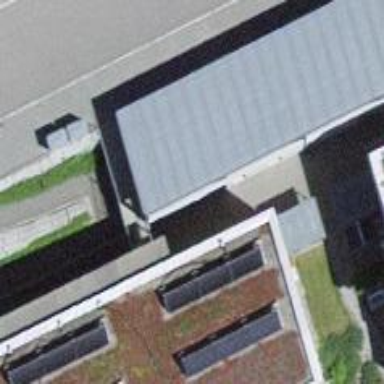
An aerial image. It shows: Building with flat roof.